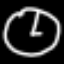
Label: clock